Для обнаружения некоторых полезных ископаемых используют прибор, принцип действия которого основан на изменении периода колебаний математического маятника над залежами руды.
Вычислите относительное изменение периода колебаний $\Delta T/T$ маятника над месторождением руды. Принять, что залежи имеют форму шара радиуса $R=1~км$, центр которого находится на глубине $h=1.2~км$. Плотность руды в 3 раза больше плотности Земли. Радиус Земли $R_3=6400~км$. Землю считать однородной.
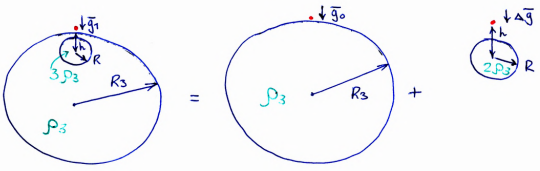
Решение: Пусть $g_0$ — среднее ускорение свободного падения на поверхности земли. Приближенно можно считать, что $$g_0=\frac{G M_3}{R_3^2}=\frac{G}{R_3^2} \cdot\left(\frac{4}{3} \pi R_3^3 \rho_3\right)=\\=\left(\frac{4}{3} \pi G\right) \cdot \rho_3 R_3=g_0\\T_0=2 \pi \sqrt{\frac{L}{g_0}},$$где $L$ — длина маятника.Теперь рассмотрим точку над поверхностью того места, которое над залежами руды.  $$\begin{aligned}& g_1=g_0+\Delta g . \\& \Delta g=\frac{G \cdot m_p}{h^2}=\frac{G}{h^2} \cdot \frac{4}{3} \pi R^3 \cdot 2 \rho_3=\left(\frac{4}{3} \pi G\right) \cdot 2 \rho_3 \frac{R^3}{h^2} . \\& T=2 \pi \sqrt{\frac{L}{g_0+\Delta g}}=2 \pi \sqrt{\frac{L}{g_0}} \cdot \sqrt{\frac{g_0}{g_0+\Delta g}}= \\& =T_0 \cdot \sqrt{\frac{1}{1+\frac{\Delta g}{g_0}}} \approx T_0\left(1-\frac{\Delta g}{2 g_0}\right), \quad т.к. \quad \Delta g \ll g_0 .\end{aligned}$$Подставляем $$\frac{\Delta g}{2 g_0}=\left(\frac{1}{2} \cdot 2 \frac{R^3}{h^2}\right) /_{R_3}=\frac{R^3}{h^2 R_3} .$$Итого, $$T=T_0\left(1-\frac{R^3}{h^2 \cdot R_3}\right)$$$\Delta T \approx T_0 \cdot \frac{R^3}{h^2 \cdot R_3}$ (по абсолютной велечине).$$\frac{\Delta T}{T_0} \approx \frac{R^3}{h^2 R_3}=1 \cdot 10^{-4}$$
Ответ: $$|\frac{\Delta T}{T}| \approx 1 \cdot 10^{-4}$$
Темы:
T, Механика, Гравитация, Частота колебаний, Всероссийские, Плотность